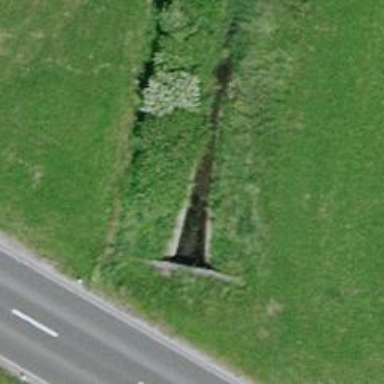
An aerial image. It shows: Ditch passing through tunnel.